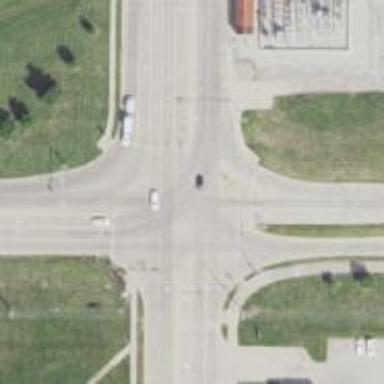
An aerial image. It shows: Marked crossing on the road.